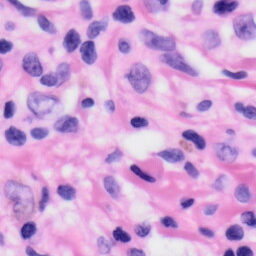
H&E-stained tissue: Skin